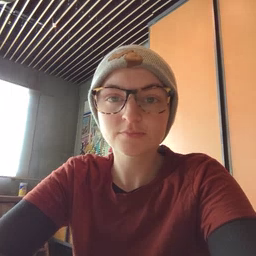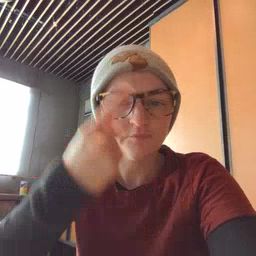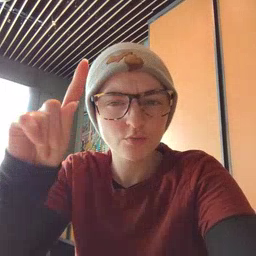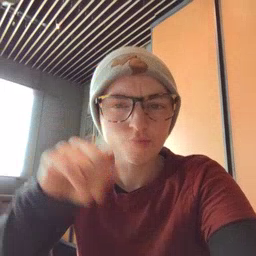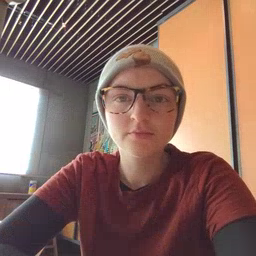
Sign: for